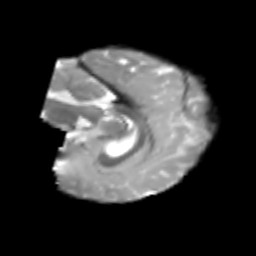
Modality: T2w
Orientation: sagittal
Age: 7
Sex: male
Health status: healthy